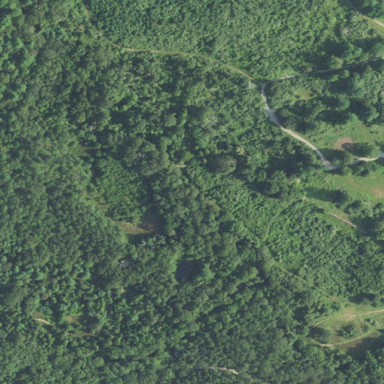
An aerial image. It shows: Broadleaved woodland area.